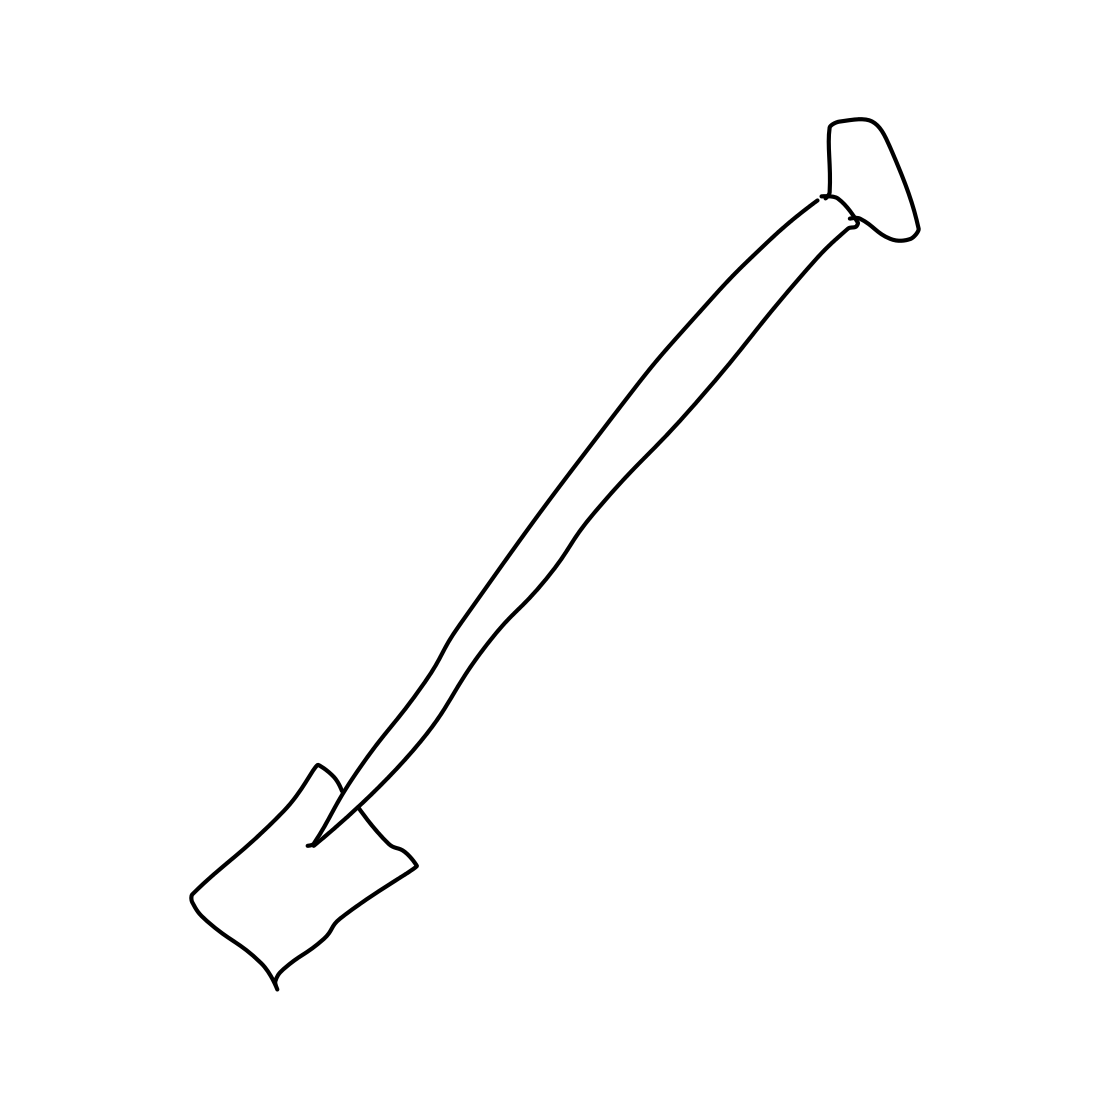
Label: shovel